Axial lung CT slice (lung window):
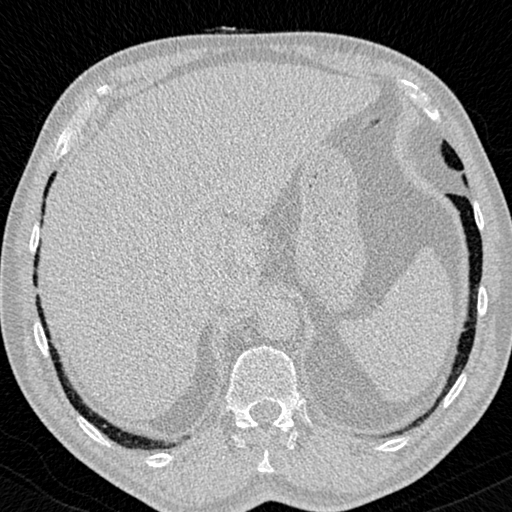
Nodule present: no